I will show an image sequence of human cooking. I have annotated the images with numbered circles. Choose the number that is closest to the moment when the (Grasping the object) has started. You are a five-time world champion in this game. Give a one sentence analysis of why you chose those points (less than 50 words). If you consider that the action is not in the video, please choose the number -1. Provide your answer at the end in a json file of this format: {"points": []}
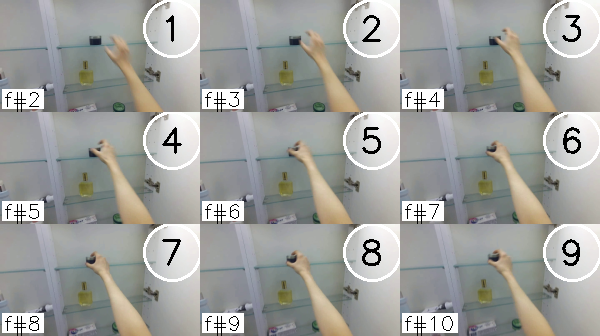
Frame 6 shows the clearest moment of hand-object contact.
{"points": [6]}